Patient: sex F, age 73
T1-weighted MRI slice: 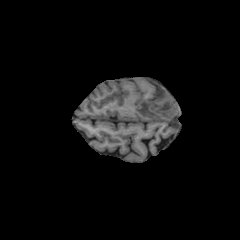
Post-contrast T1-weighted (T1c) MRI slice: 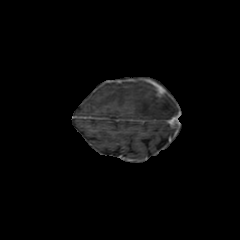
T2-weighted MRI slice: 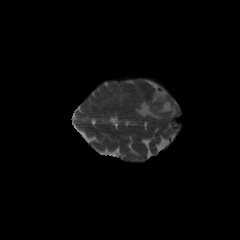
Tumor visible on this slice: yes
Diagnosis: Glioblastoma, IDH-wildtype
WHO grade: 4